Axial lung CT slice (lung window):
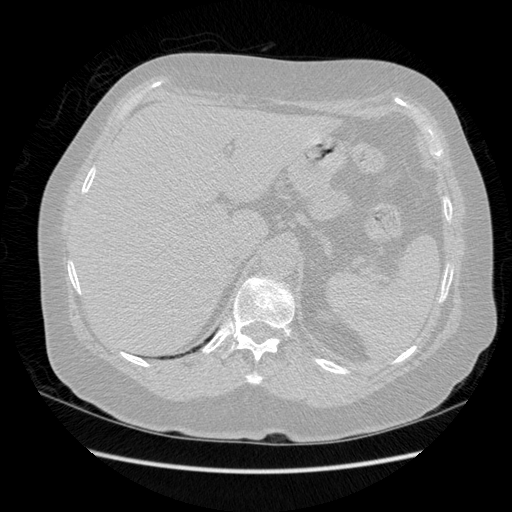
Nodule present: no